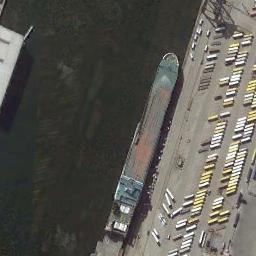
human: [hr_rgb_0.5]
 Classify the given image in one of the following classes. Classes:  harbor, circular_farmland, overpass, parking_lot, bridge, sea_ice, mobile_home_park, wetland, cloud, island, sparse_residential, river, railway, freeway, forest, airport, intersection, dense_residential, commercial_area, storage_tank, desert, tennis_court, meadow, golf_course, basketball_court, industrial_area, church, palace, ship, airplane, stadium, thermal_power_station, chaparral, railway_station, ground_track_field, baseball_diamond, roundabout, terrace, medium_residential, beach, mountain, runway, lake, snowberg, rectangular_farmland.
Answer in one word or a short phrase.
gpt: ship